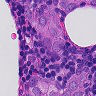
Metastatic tissue present: yes